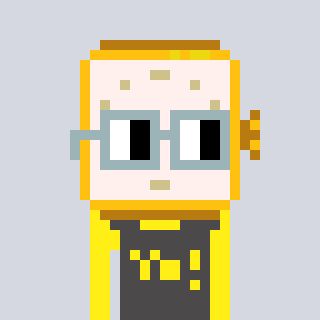
a pixel art character with square dark gray glasses, a watch-shaped head and a grayscale-colored body on a cool background